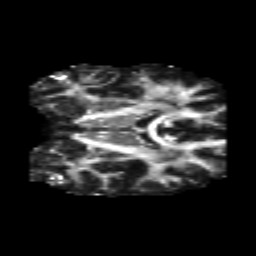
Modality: FA
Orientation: coronal
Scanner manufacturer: siemens
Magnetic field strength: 3 T
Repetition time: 6.8 s
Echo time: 0.093 s